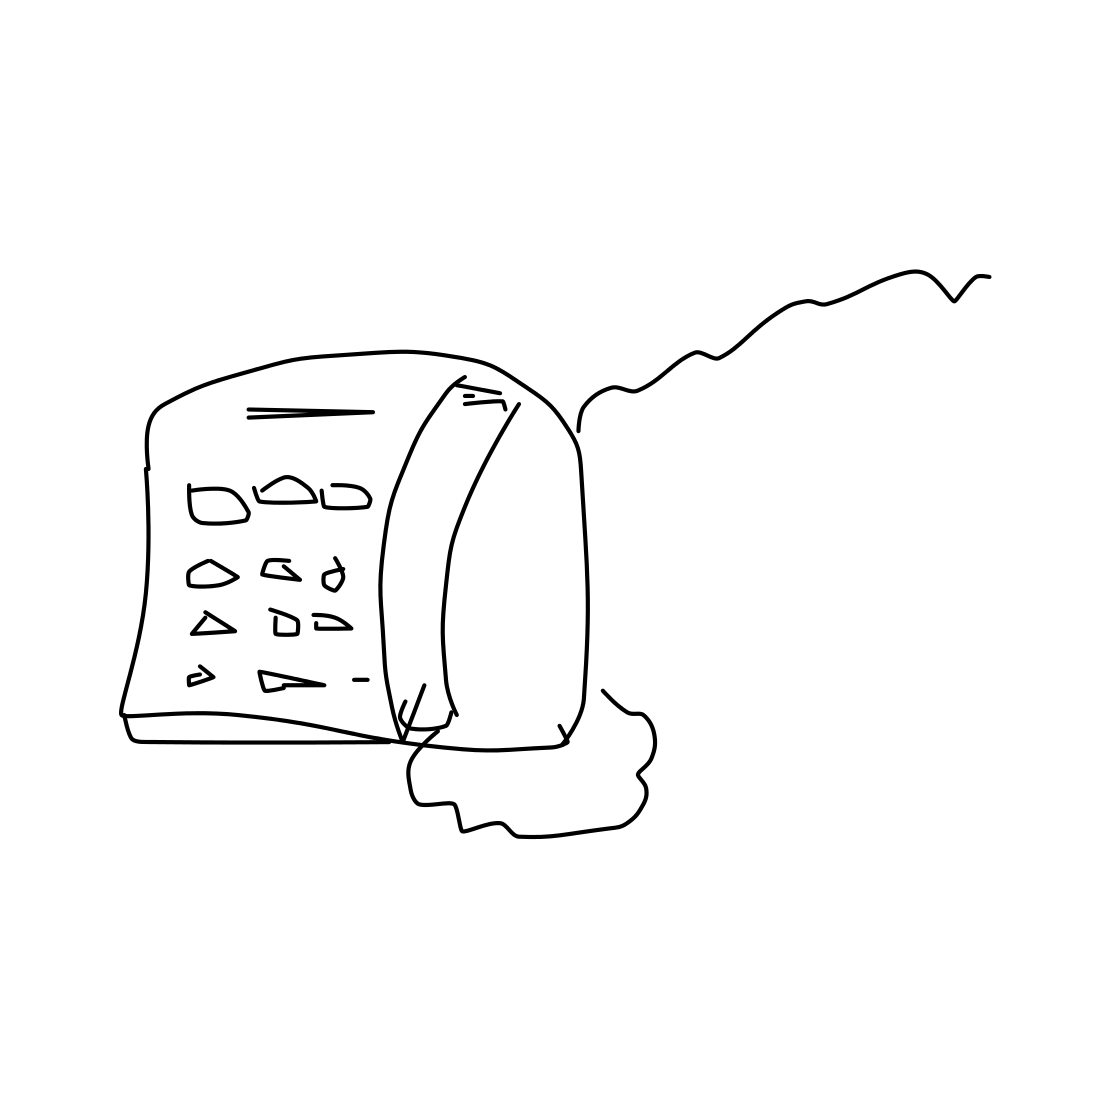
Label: telephone